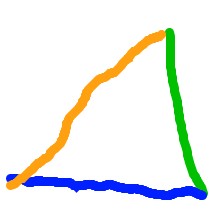
Shape: triangle